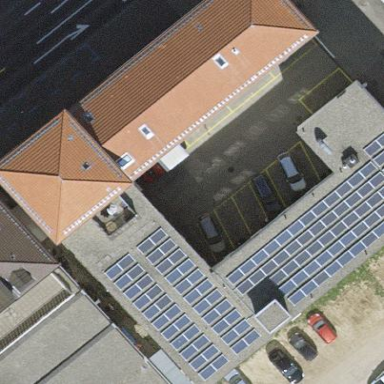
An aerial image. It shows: Solar power generator using photovoltaic panels.